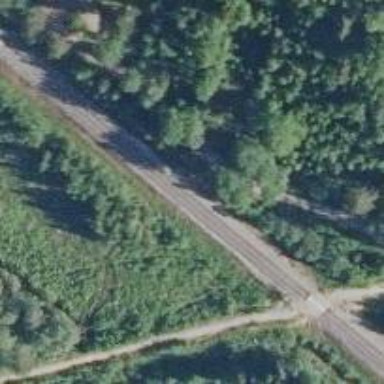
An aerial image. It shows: Abandoned railway.